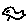
Label: bird